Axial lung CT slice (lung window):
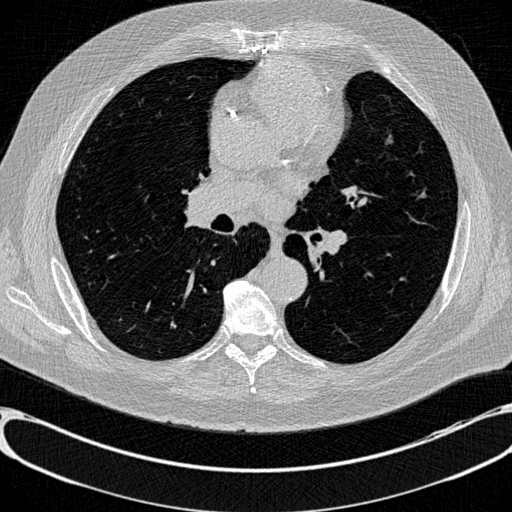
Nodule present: no